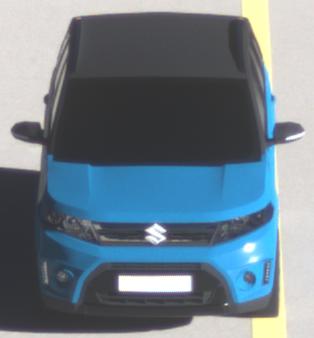
Make: Suzuki
Model: Vitara 1.6
Detailed model: Vitara (LY)
Model produced from: 2015/04
Model produced until: 2018/08
Doors: 5
Color: blue
Road condition: dry road
Daytime: morning or afternoon
Contrast: high contrast